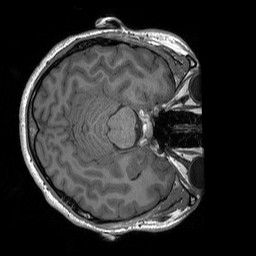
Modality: T1w
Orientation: axial
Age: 28
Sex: male
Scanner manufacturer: siemens
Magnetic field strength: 3 T
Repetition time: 1.9 s
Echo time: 0.00243 s